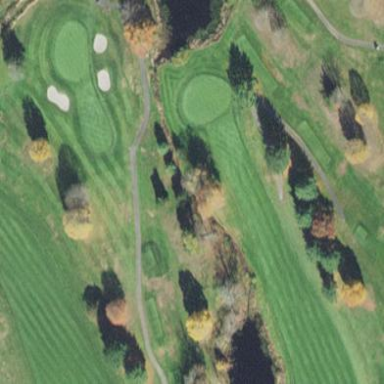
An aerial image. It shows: Picturesque scene of golf course with lateral water hazard.